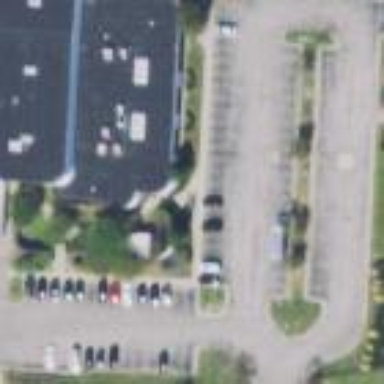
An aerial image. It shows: Parking area.